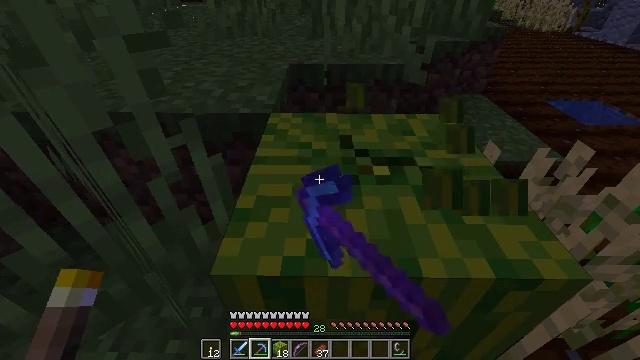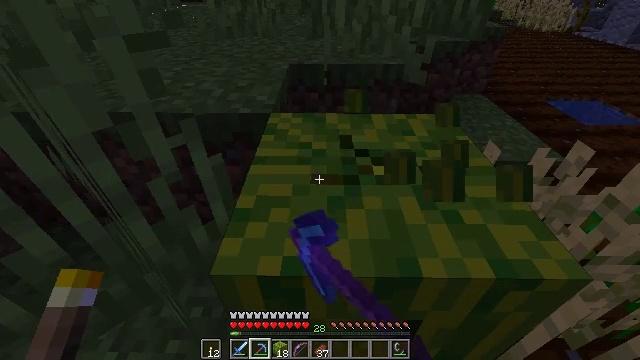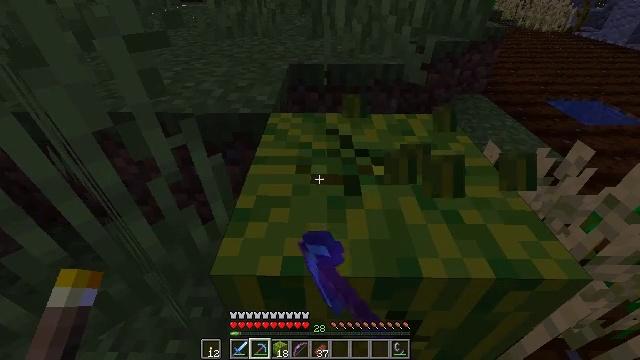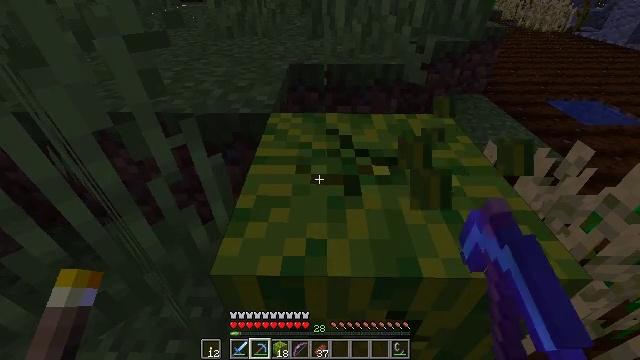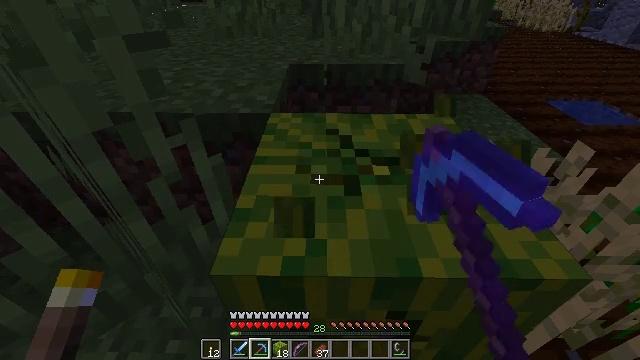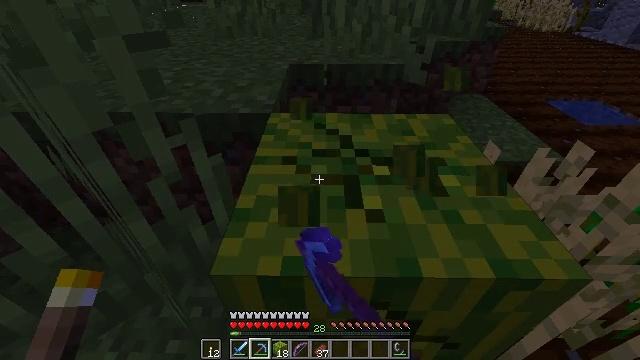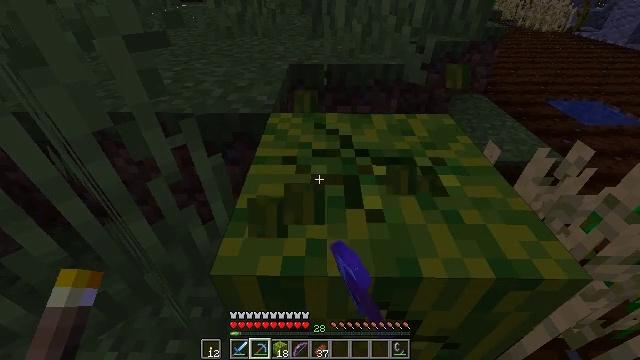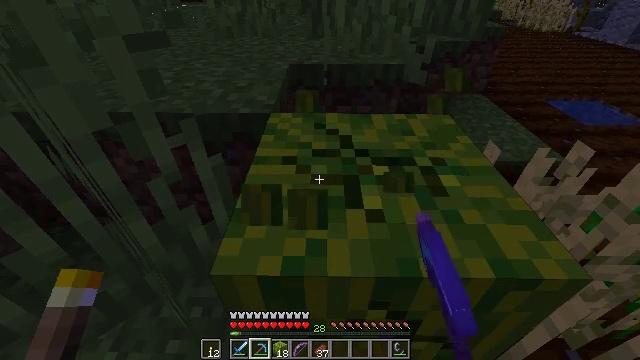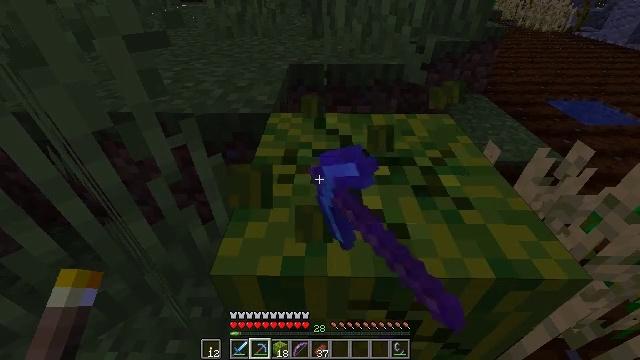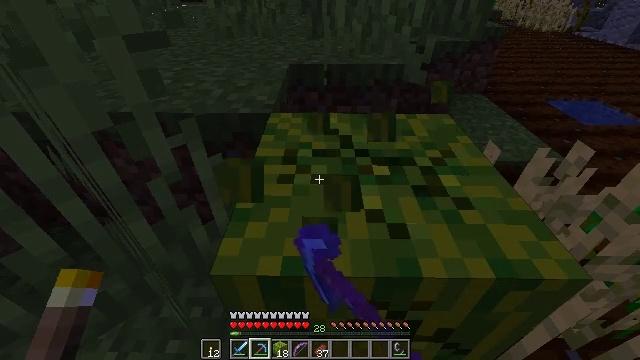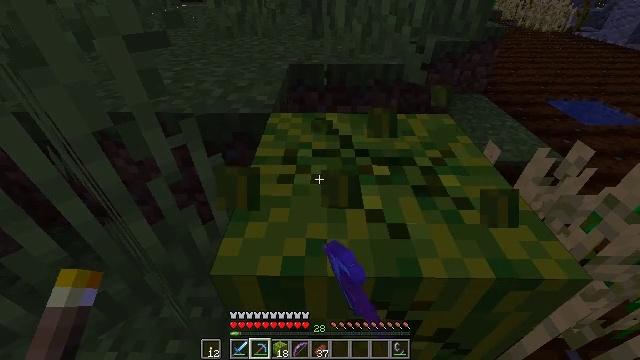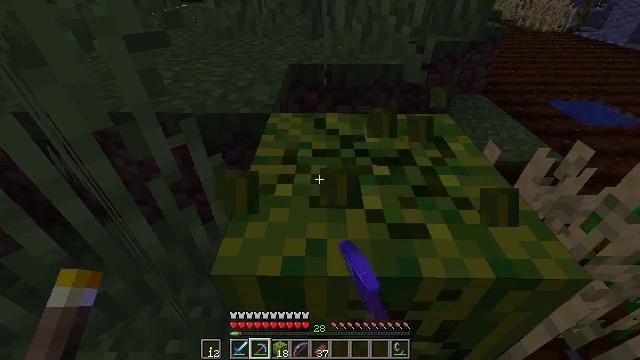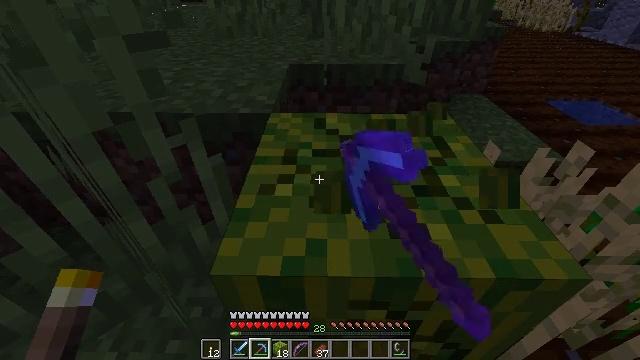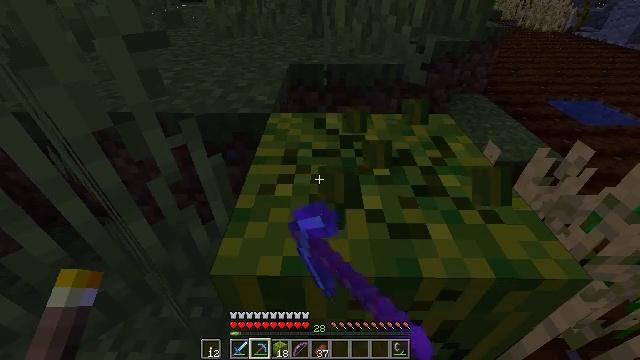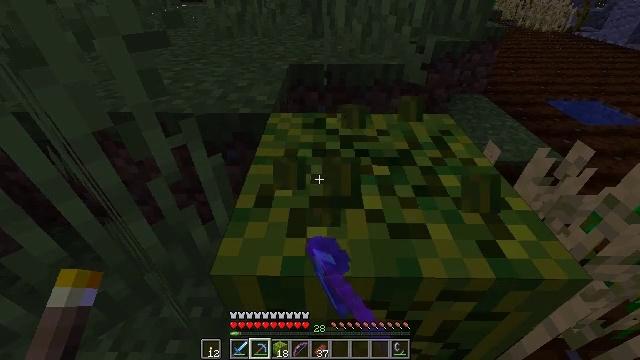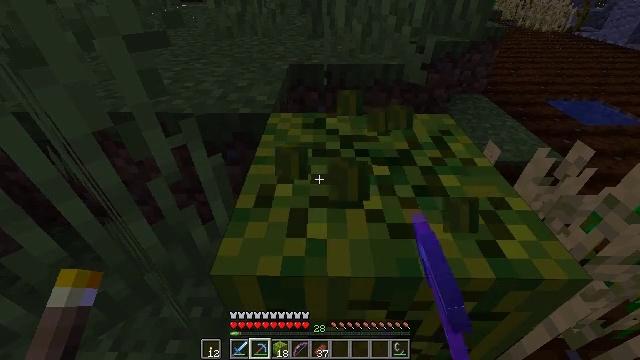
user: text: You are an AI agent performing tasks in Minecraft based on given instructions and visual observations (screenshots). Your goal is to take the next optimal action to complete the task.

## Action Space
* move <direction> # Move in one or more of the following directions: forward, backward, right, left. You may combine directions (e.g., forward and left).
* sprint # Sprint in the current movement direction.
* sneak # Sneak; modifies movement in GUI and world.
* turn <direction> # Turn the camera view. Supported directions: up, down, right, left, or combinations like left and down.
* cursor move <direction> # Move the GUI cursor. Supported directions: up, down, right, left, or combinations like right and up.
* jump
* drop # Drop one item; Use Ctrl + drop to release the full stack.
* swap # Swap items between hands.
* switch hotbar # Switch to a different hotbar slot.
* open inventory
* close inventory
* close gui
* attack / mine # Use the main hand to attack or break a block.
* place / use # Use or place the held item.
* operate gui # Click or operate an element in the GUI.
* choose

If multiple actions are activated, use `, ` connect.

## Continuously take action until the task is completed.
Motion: motion action
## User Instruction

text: Attack the melon to collect it.
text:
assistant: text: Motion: attack / mine
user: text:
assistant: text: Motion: attack / mine
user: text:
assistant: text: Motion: attack / mine
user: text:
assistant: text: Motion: attack / mine
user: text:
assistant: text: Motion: attack / mine
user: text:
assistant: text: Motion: attack / mine
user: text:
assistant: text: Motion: attack / mine
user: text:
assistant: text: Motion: attack / mine
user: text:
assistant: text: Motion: attack / mine
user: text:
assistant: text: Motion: attack / mine
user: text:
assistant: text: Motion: attack / mine
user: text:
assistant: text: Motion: attack / mine
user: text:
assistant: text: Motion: attack / mine
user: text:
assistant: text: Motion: attack / mine
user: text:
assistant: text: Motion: attack / mine
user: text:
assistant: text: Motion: attack / mine
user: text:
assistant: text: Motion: attack / mine
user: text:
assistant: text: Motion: attack / mine
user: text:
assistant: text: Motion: attack / mine
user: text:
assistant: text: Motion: attack / mine
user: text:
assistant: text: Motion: attack / mine
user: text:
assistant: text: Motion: attack / mine
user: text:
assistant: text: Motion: attack / mine
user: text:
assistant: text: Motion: attack / mine
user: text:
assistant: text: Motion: no_op